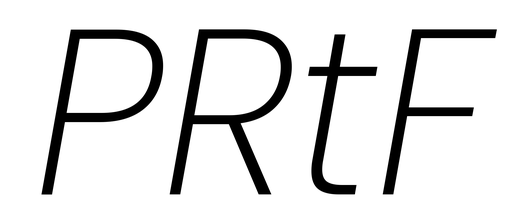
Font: Poppins-ExtraLightItalic